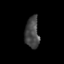
Tissue: lung
Cell type: Epithelial cells
Senescence score: 0.2365
Nuclear area (px): 435
Mean DAPI intensity: 70.474